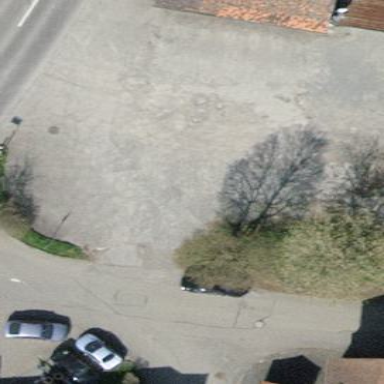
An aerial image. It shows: Parking area.